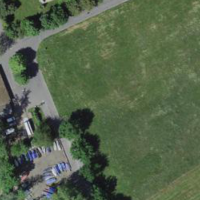
EUNIS habitat code: 24
Species observed at this site:
Cirsium vulgare